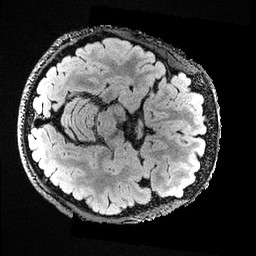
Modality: FLAIR
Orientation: axial
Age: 22
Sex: male
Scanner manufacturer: ge
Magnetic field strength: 3 T
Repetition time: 4.802 s
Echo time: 0.1162 s